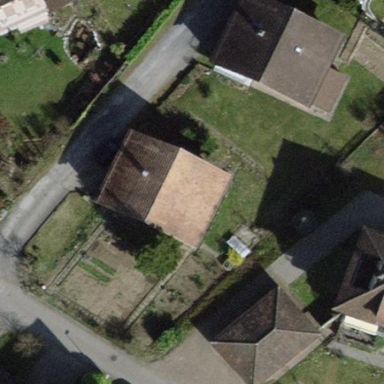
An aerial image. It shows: Detached building.